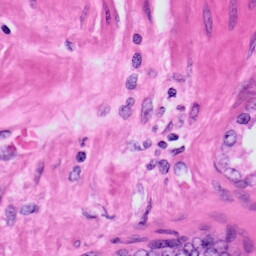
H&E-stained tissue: Prostate